Question: I am working on Google Universal Analytics and I see that our Dimensions are being captured by Google about 60% of the time. I see that the Dimensions are being set and I have verified in the Network that the Dimension is being sent to Google. Someone suggested that I look into setting '{'nonInteract': 1}'. I am confused where I should set the 'nonInteract' flag to (ie - should I be setting this to 'GA()' when I am setting the Dimension, or should it be set to the 'GA()' when I am sending the event?
I have tried the following below, but I am confused with the result. In the Network tab, I do see that the Dimension is being sent to Google. When I inspect the Console with the GUA Debugger Tool, trying to set the dimension results in a 'Command ignored. Unknown target: undefined'.
'''
//Two variations I have tried when implementing the 'nonInteraction' flag:
ga(u.name + '.send', 'event', category, action, label, {'nonInteraction': 1});
ga('set', 'dimension' + cvSlot, label, {'nonInteraction': 1});
'''
Screenshot of console when cannot set Dimension15:
Source of where I got the 'nonInteract' code:
<URL>
My question is how do I attach the 'nonInteraction' flag to my Dimension?
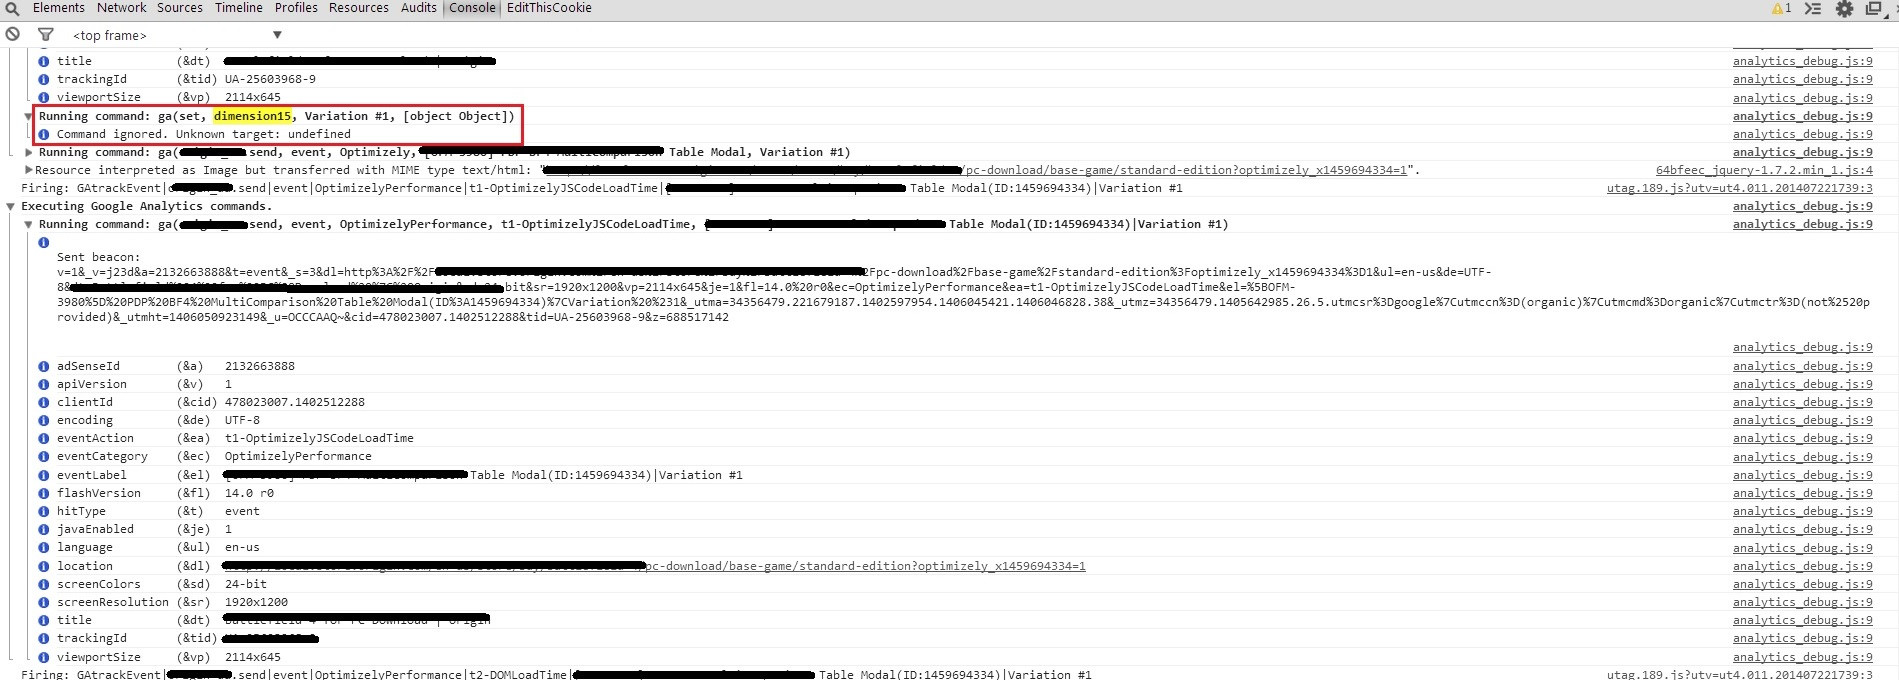
Answer: Setting a non-interaction flag on a set call for a dimension would be pointless since the set call is not an interaction in the first place. An Interaction is a hit that sends information to the Google servers (send pageview, event, timing, ecommerce item and transactions). You need to have an interaction hit to send a custom dimension. The only hit type you can set to non-interactive is event. However a set call after an event is pointless since the hit has already been sent and the dimension cannot be added to the hit (and it might even be harmful, since a set call attaches the dimension to all subsequent hits, interactive or not).
So the best way would be to use a non-interaction event and attach the dimension to it via it's configuration object.
'''
ga('send', 'event', 'category', 'action', {
'nonInteraction': 1}
'dimension': myvalue
});
'''
Non-Interaction means that the event will not affect the bounce rate, so it's not like the setting will have a huge effect (it will only affect people who trigger an event on their first pageview and then leave without looking at more pages).